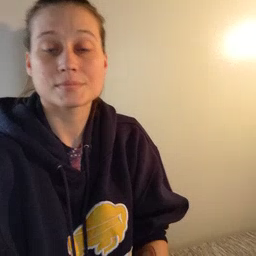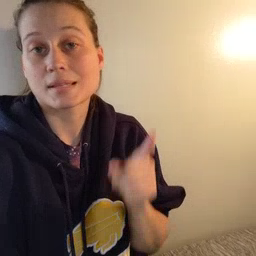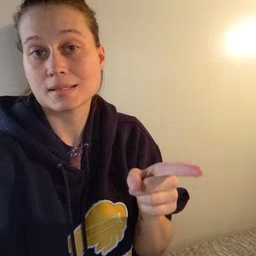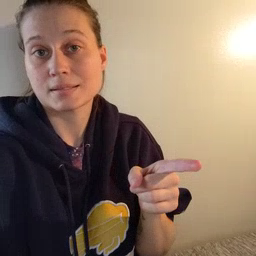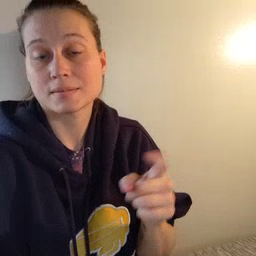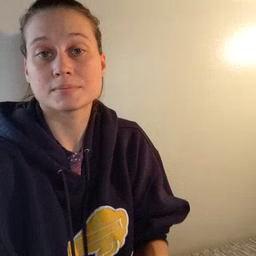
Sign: hesheit